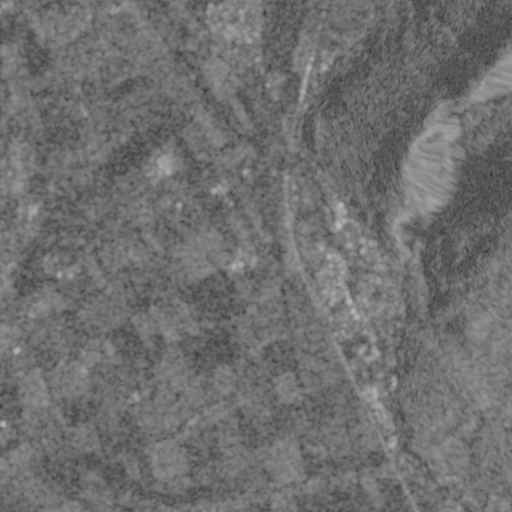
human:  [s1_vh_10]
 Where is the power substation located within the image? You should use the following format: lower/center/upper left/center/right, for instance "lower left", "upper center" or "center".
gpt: The power substation is located in the center of the image.
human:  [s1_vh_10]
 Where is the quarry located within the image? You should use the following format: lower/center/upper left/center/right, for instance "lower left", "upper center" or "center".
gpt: The quarry is located in the upper right of the image.
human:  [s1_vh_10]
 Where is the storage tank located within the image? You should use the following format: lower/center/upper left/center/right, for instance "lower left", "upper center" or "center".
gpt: The storage tank is located in the center of the image.
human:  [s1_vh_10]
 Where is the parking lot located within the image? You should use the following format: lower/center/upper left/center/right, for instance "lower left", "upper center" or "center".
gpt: There is no parking lot in the image.

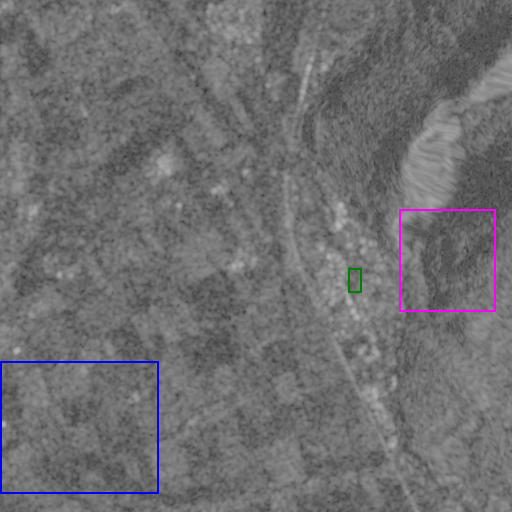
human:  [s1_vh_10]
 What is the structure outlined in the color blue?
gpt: The structure outlined in blue is a crop field.
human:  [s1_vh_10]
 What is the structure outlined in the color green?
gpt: The structure outlined in green is a park.
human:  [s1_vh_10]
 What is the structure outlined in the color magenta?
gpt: The structure outlined in magenta is a quarry.
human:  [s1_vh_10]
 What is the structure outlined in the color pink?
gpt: There is no pink outline.